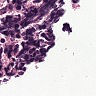
Metastatic tissue present: no